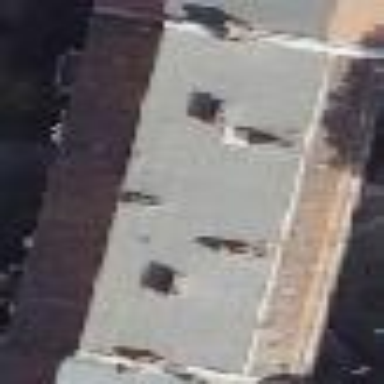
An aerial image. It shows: Apartment building with double saltbox roof shape.